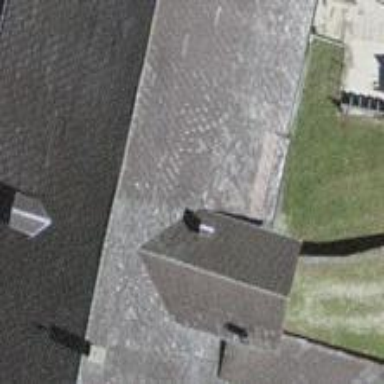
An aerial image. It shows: Farm building with half-hipped roof shape.